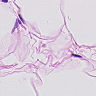
Metastatic tissue present: no